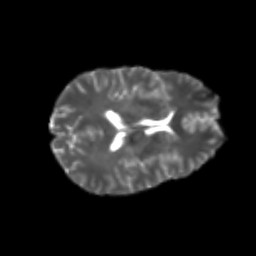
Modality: T2w
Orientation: axial
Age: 24
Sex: male
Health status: healthy
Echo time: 0.074 s